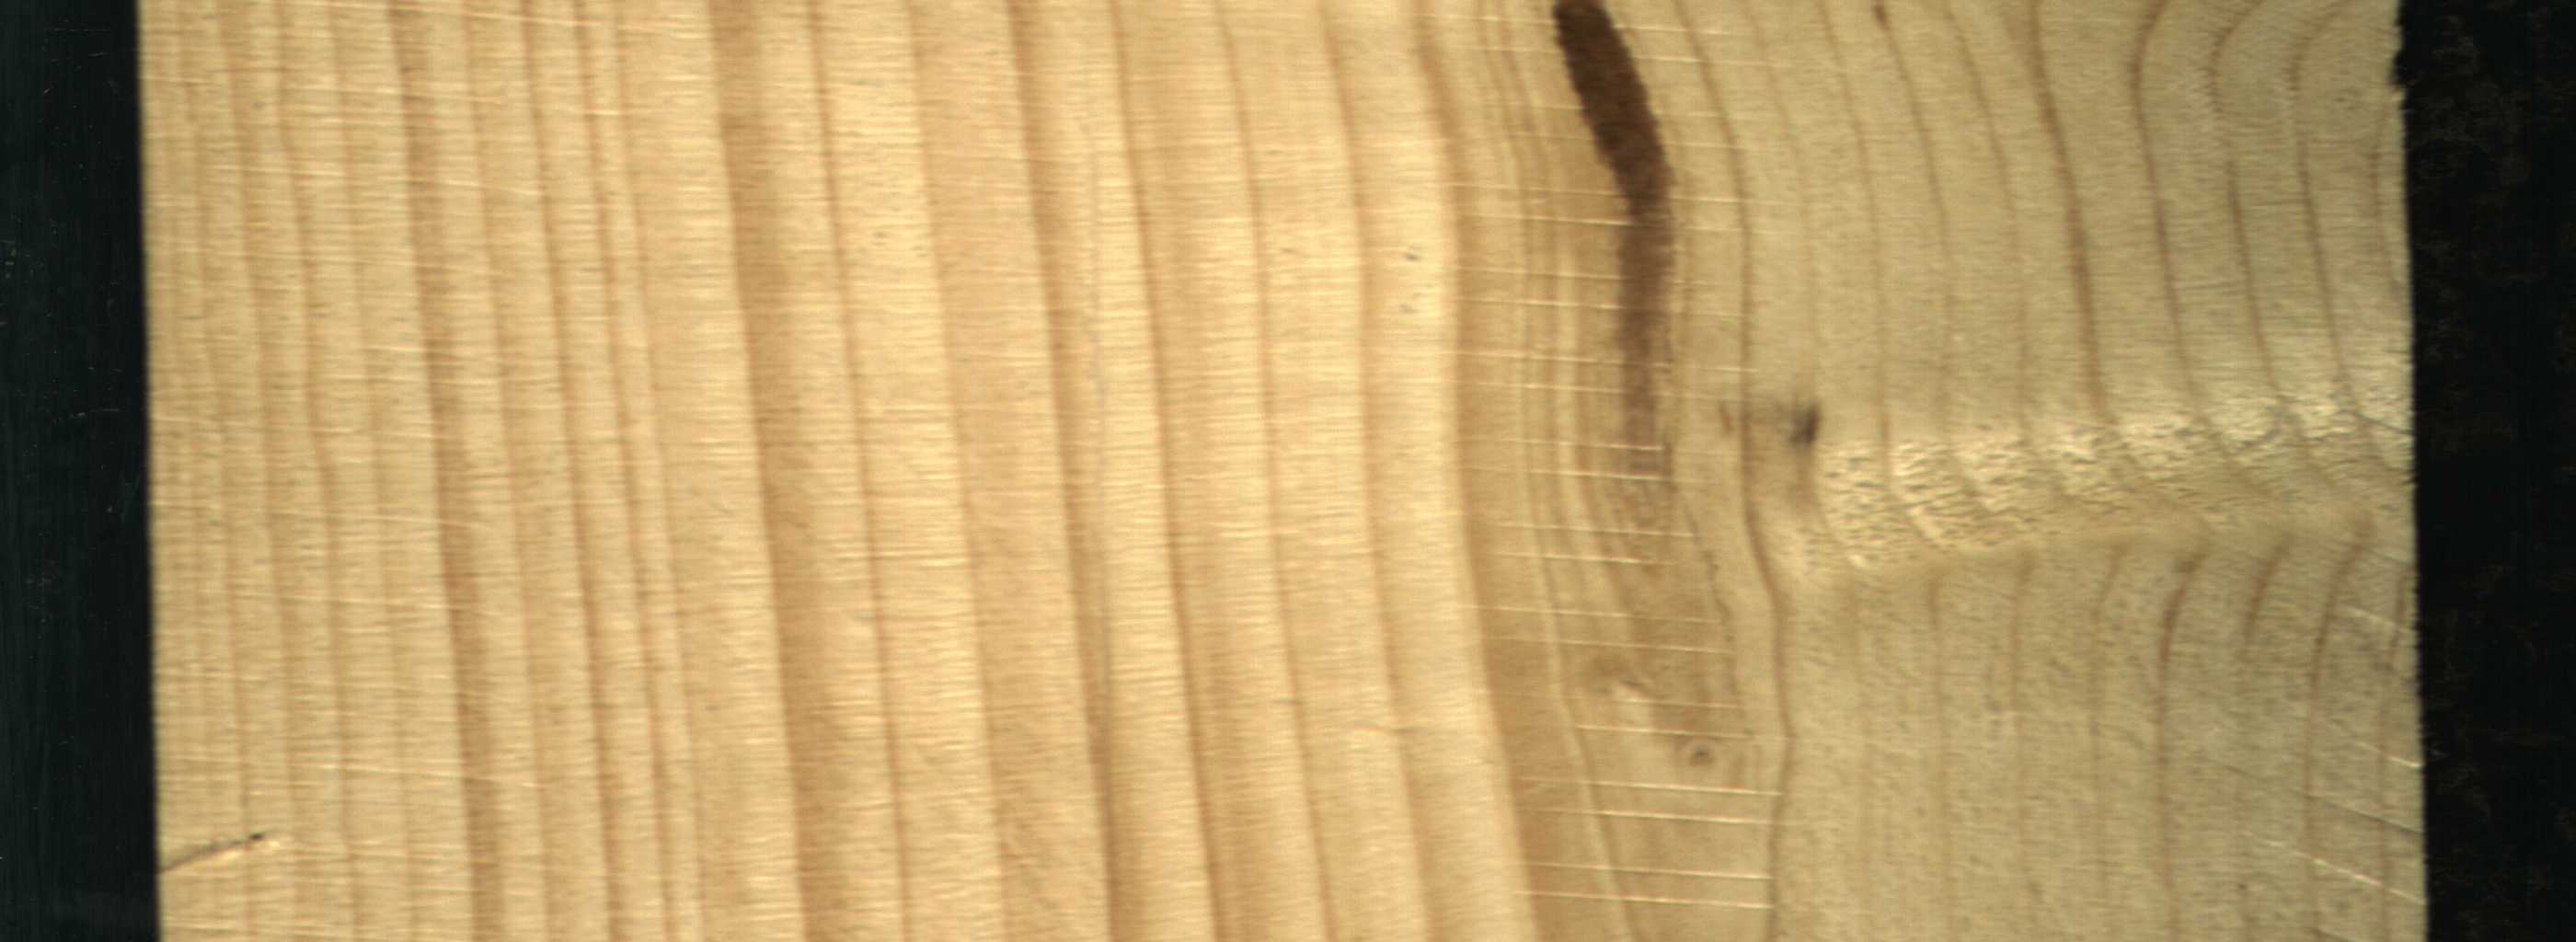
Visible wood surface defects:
Marrow